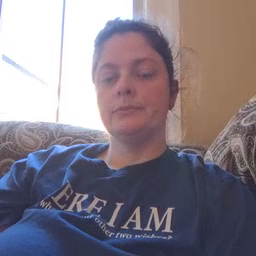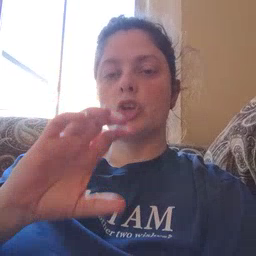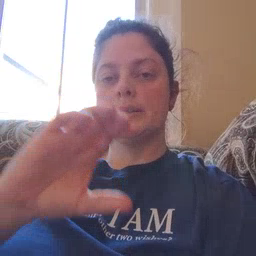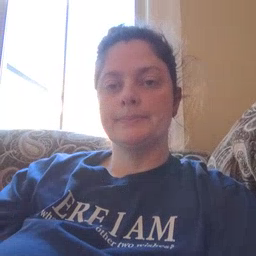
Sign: chocolate